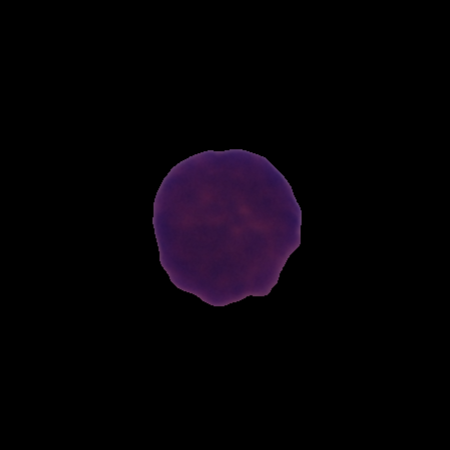
Label: healthy